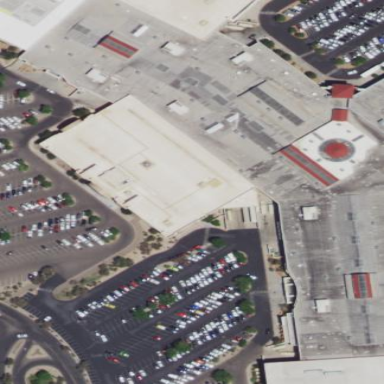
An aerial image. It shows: Mall building.